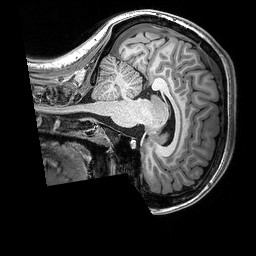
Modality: T1w
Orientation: sagittal
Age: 22
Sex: female